Question: What is the value of this measurement?
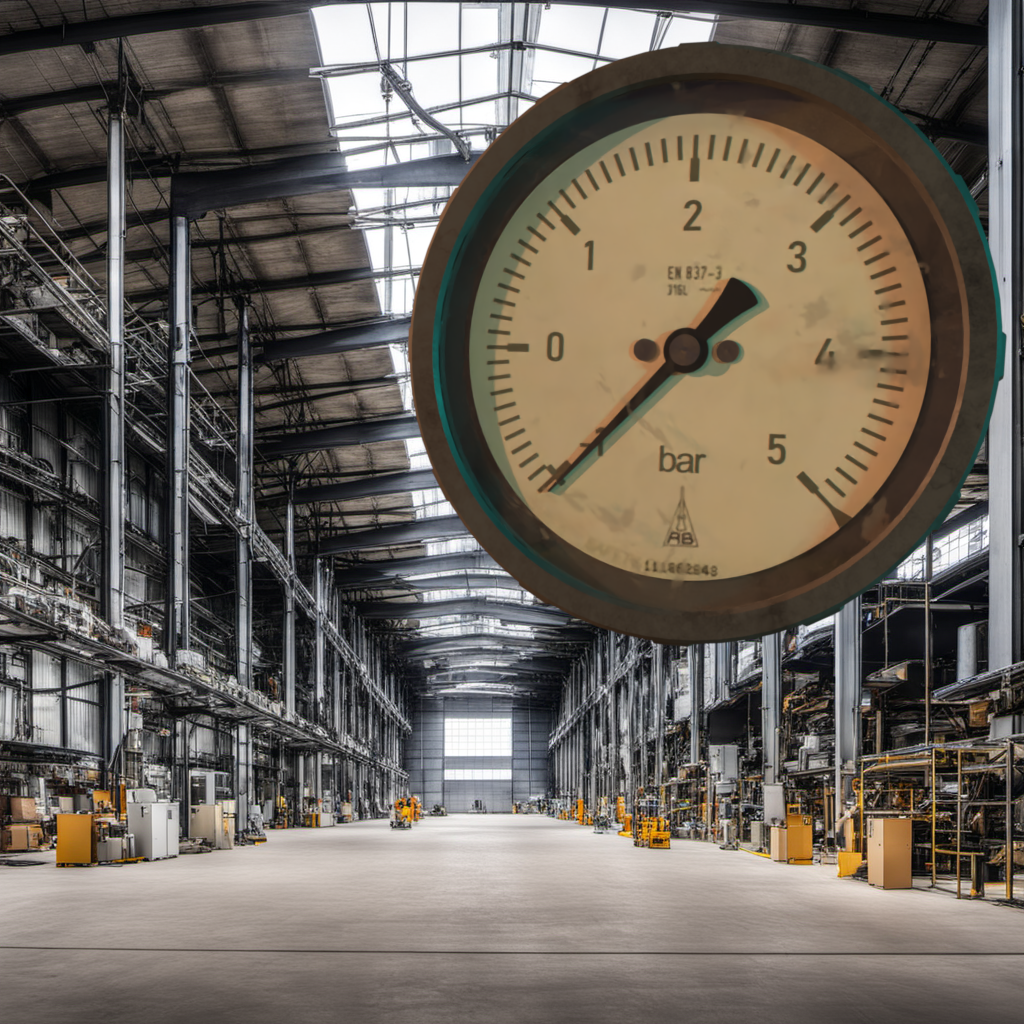
Answer: The result is -1.08
Question: What is the value range of this measurement?
Answer: The range is from -1 to 5
Question: What is the minimum and maximum reading range of this measurement?
Answer: The minimum value is -1 and the maximum value is 5